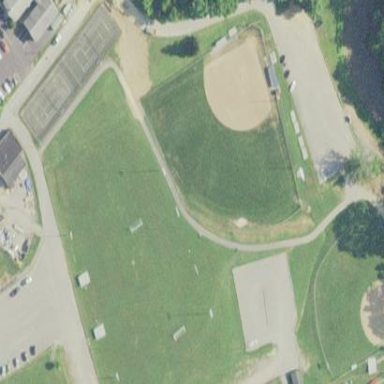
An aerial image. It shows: Grassy pitch designated for softball leisure sports.